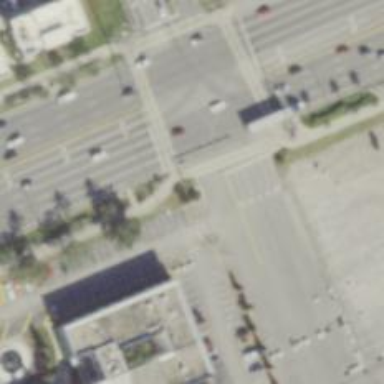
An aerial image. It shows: Crossing on footway.